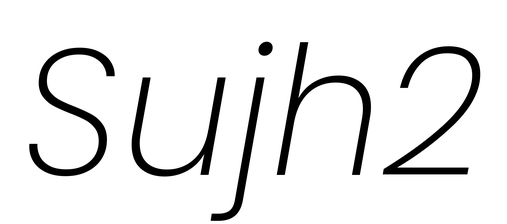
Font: Poppins-ExtraLightItalic